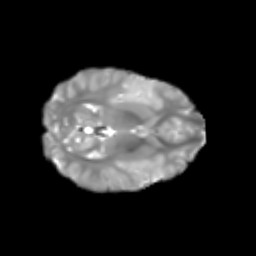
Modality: T2w
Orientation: axial
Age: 7
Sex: female
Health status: healthy